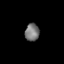
Tissue: lung
Cell type: Epithelial cells
Senescence score: 0.2071
Nuclear area (px): 243
Mean DAPI intensity: 118.65